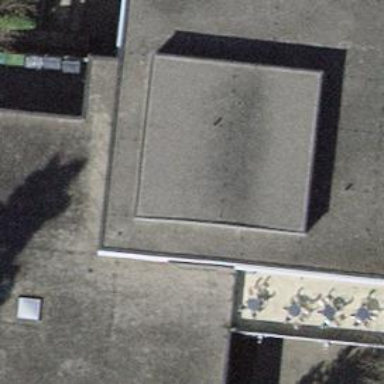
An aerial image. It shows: Building with flat roof.